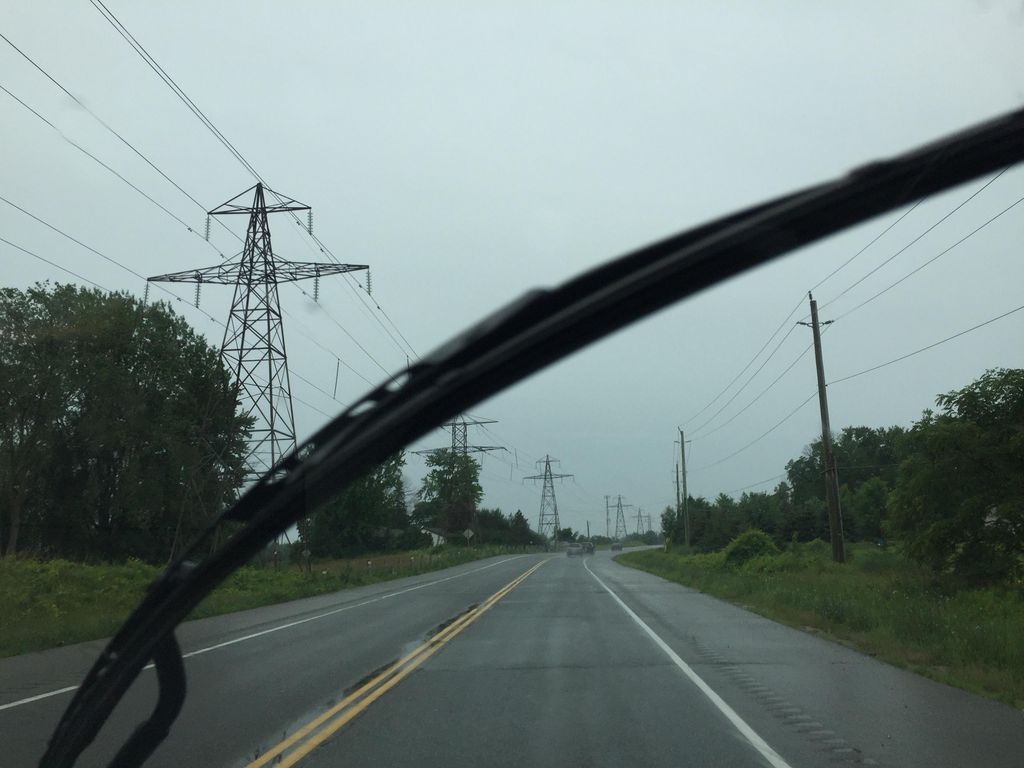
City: kitchener-waterloo